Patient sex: M
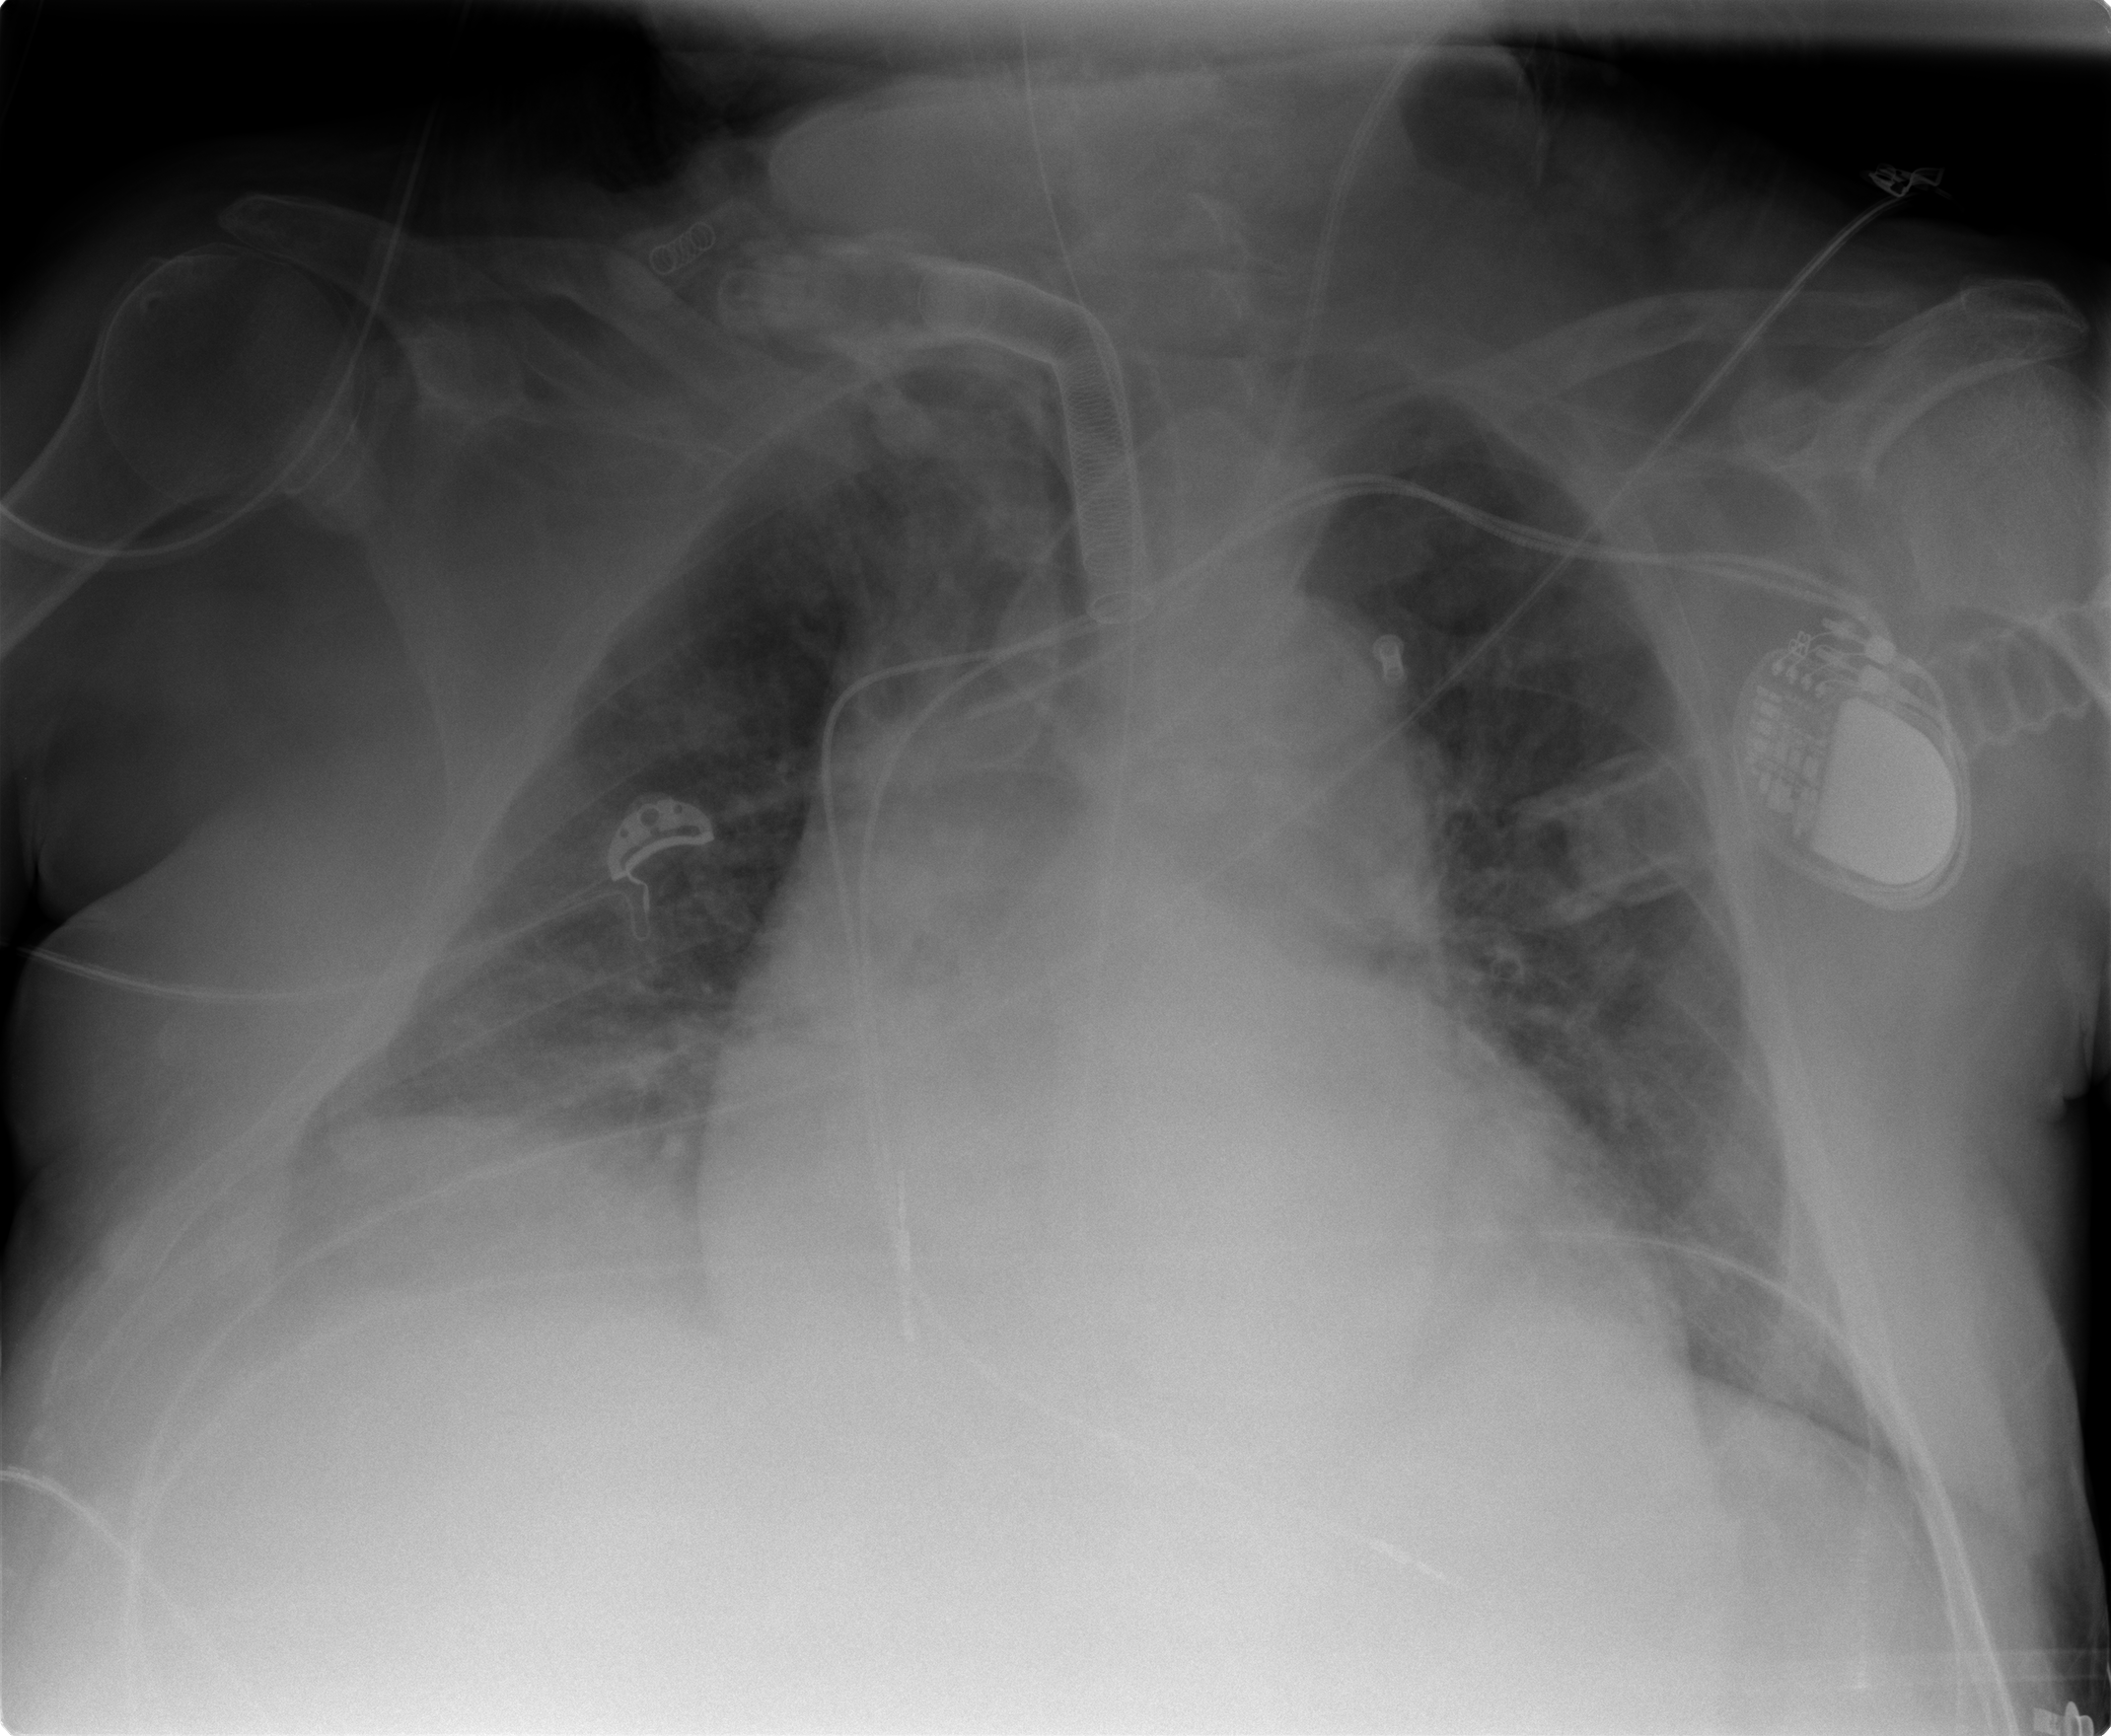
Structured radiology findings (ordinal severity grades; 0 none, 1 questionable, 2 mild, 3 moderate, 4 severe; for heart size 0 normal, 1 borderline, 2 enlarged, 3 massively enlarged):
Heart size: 3
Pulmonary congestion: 3
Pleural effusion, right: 2
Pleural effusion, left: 0
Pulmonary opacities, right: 0
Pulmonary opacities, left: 0
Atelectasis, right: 2
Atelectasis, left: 2